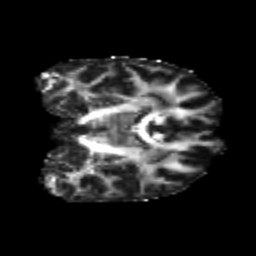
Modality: FA
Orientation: coronal
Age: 24
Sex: male
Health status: healthy
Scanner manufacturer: philips
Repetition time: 7.387 s
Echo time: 0.08599 s